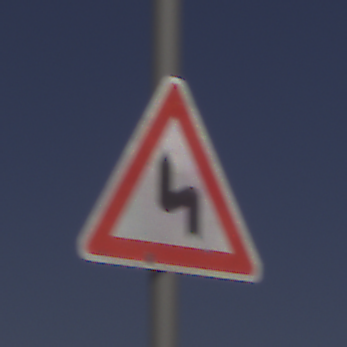
Verkehrszeichen: DoppelkurveZunaechstLinks
Umgebung: Outdoor, RoadRail
Tageszeit: Midday
Wetter: Clear
Licht: Natural
Jahreszeit: NotSpecified
Kontrast: HighContrast